В электростатических полях Муха-Цокотуха умеет летать только по эквипотенциальным поверхностям. Ее поместили между обкладками заряженного плоского конденсатора на оси $O O^{\prime}$ на расстоянии $\frac{9999}{20000} d$ от одной из них ( $d$ — расстояние между обкладками). Обкладки конденсатора имеют форму дисков радиуса $R$, причем $R \gg d$.
На каком расстоянии $r$ от конденсатора будет Муха, когда окажется вне конденсатора на его оси симметрии (см. рисунок)?
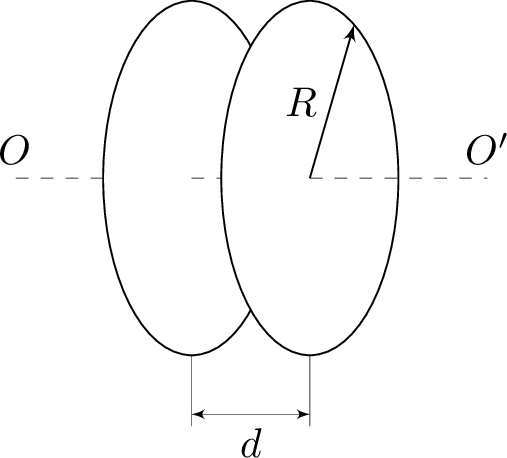
Решение: Пусть на оси симметрии конденсатора на равном расстоянии от обкладок конденсатора потенциал равен нулю, тогда при смещении вдоль $O O^{\prime}$ на расстояние $\frac{d}{20000}$ потенциал будет равен $\varphi_{x}=\frac{d}{20000} \frac{Q}{\varepsilon_{0} \pi R^{2}}$, где $Q$ — заряд на обкладках. На больших расстояниях от конденсатора на его оси $O O^{\prime}$ поле конденсатора можно рассматривать как поле двух точечных зарядов. В этом случае$$\varphi=\frac{1}{4 \pi \varepsilon_{0}}\left(\frac{Q}{r}-\frac{Q}{r+d}\right) \approx \frac{1}{4 \pi \varepsilon_{0}} \frac{Q d}{r^{2}}.$$Так как Муха-Цокотуха умеет летать только по эквипотенциальным поверхностям, потенциал поля в ее начальной и конечной точках полета равны, т. е.$$\frac{d}{20000} \frac{Q}{\varepsilon_{0} \pi R^{2}}=\frac{1}{4 \pi \varepsilon_{0}} \cdot \frac{Q d}{r^{2}}, \quad\text {тогда}\quad r=R \sqrt{5000} \approx 70.7 R.$$
Ответ: $$ r=R \sqrt{5000} \approx 70.7 R. $$
Темы:
T, Конденсатор, Потенциал, Электромагнетизм, Диполь, Всероссийские